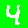
Digit: 4